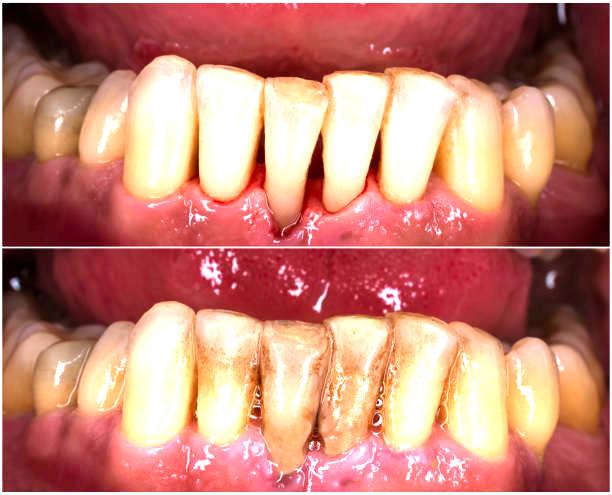
Condition: Calculus